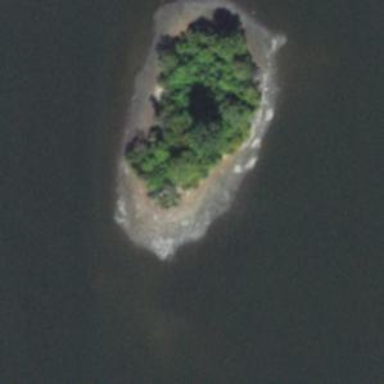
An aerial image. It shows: Image showing island.